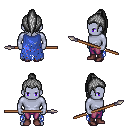
a pixel art fantasy rpg character, male body template, dark elf, purple skin, blue tattered cape, magenta pants, gray long topknot hairstyle, maroon shoes, spear, four views (front, back, left, right), 2x2 character sprite sheet, small pixel art, hard edges, no anti-aliasing